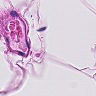
Metastatic tissue present: no